Question: I'm wondering if there is some library (or maybe tutorial?) which can produce Instagram-like color tweaks for Bitmap/BitmapData objects in AS3.
ColorMatrix/ColorMatrixFilter will not be probably able to achieve such as results or yes?

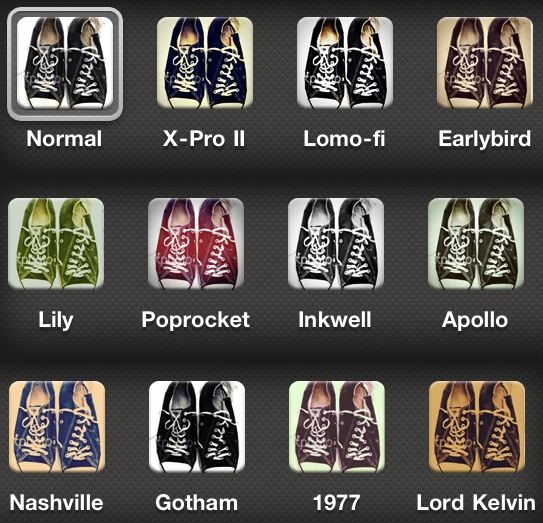
Answer: Yes indeed there is a great library ready made by <URL>
Also check <URL>, there are lots of filters, you might be able find something there